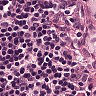
Metastatic tissue present: no